Field crop: maize
Growth stage: 2
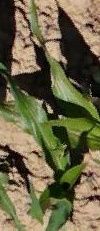
Species: maize